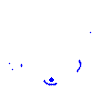
Particle: kaon